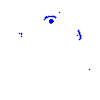
Particle: kaon